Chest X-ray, PA view. Patient: 46 years old, sex F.
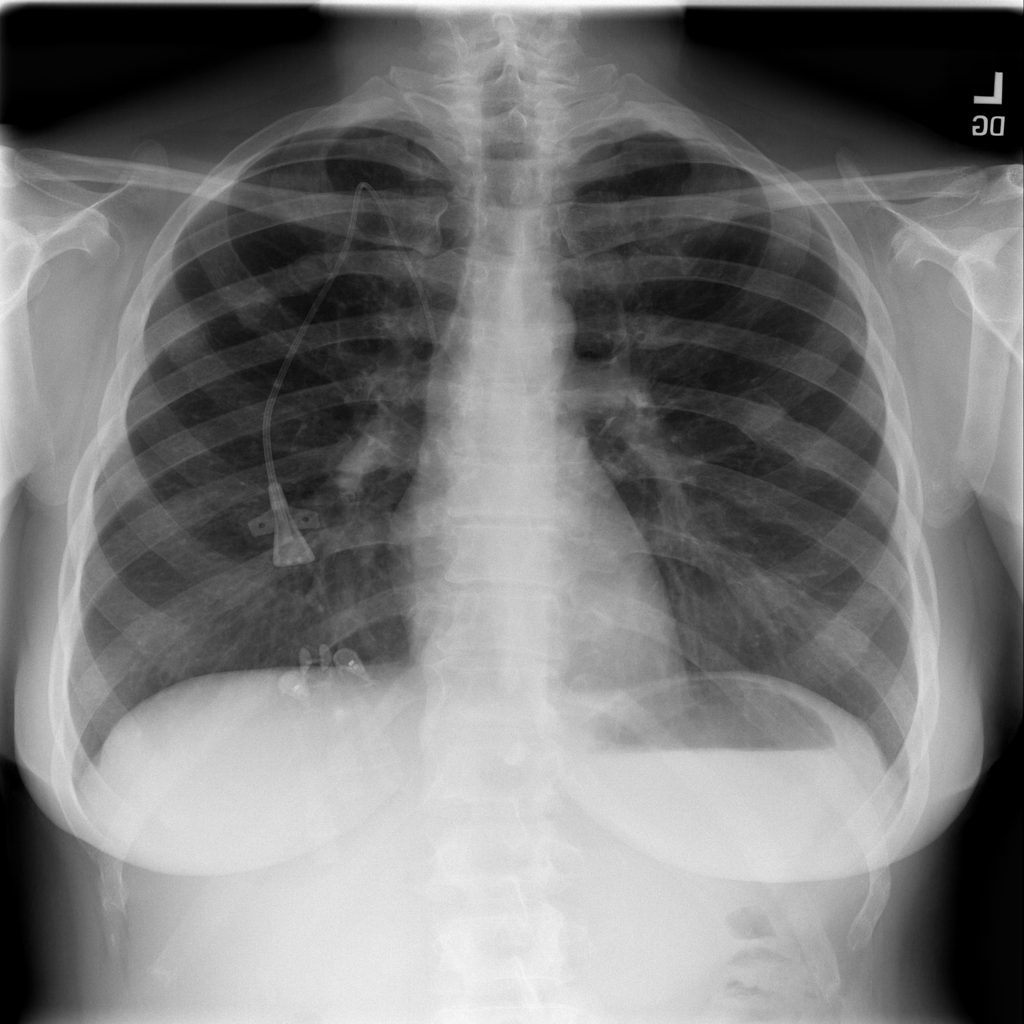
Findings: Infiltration